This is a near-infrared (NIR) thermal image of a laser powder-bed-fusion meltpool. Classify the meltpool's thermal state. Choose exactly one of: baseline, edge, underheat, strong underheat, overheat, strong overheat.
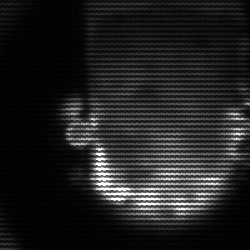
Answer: baseline